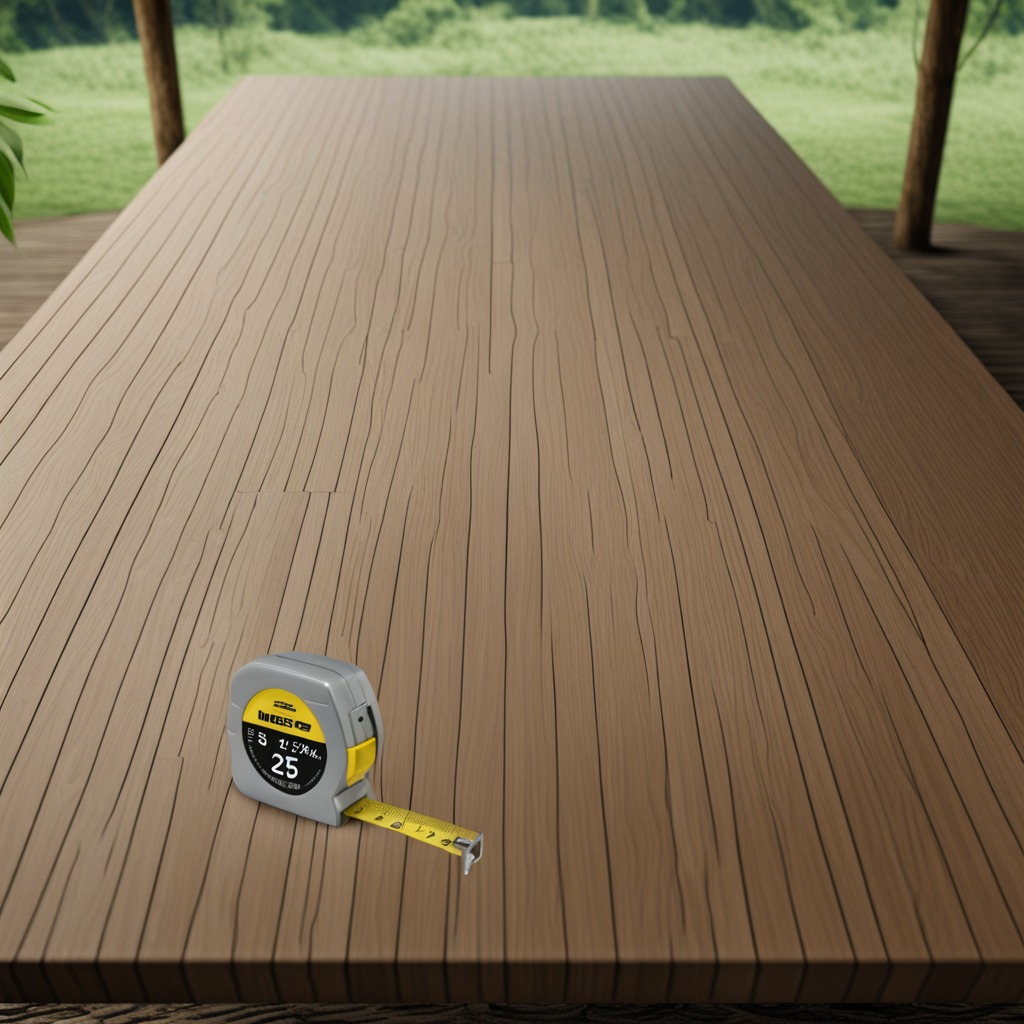
A measuring tape is lying on a wooden table inside a jungle field workshop tent.